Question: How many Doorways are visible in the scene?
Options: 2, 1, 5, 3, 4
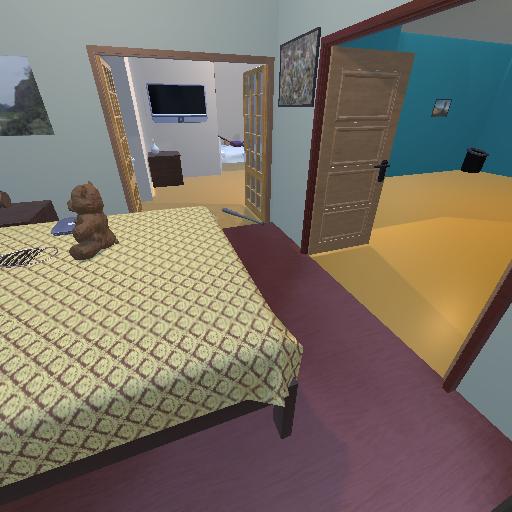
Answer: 2